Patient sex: M
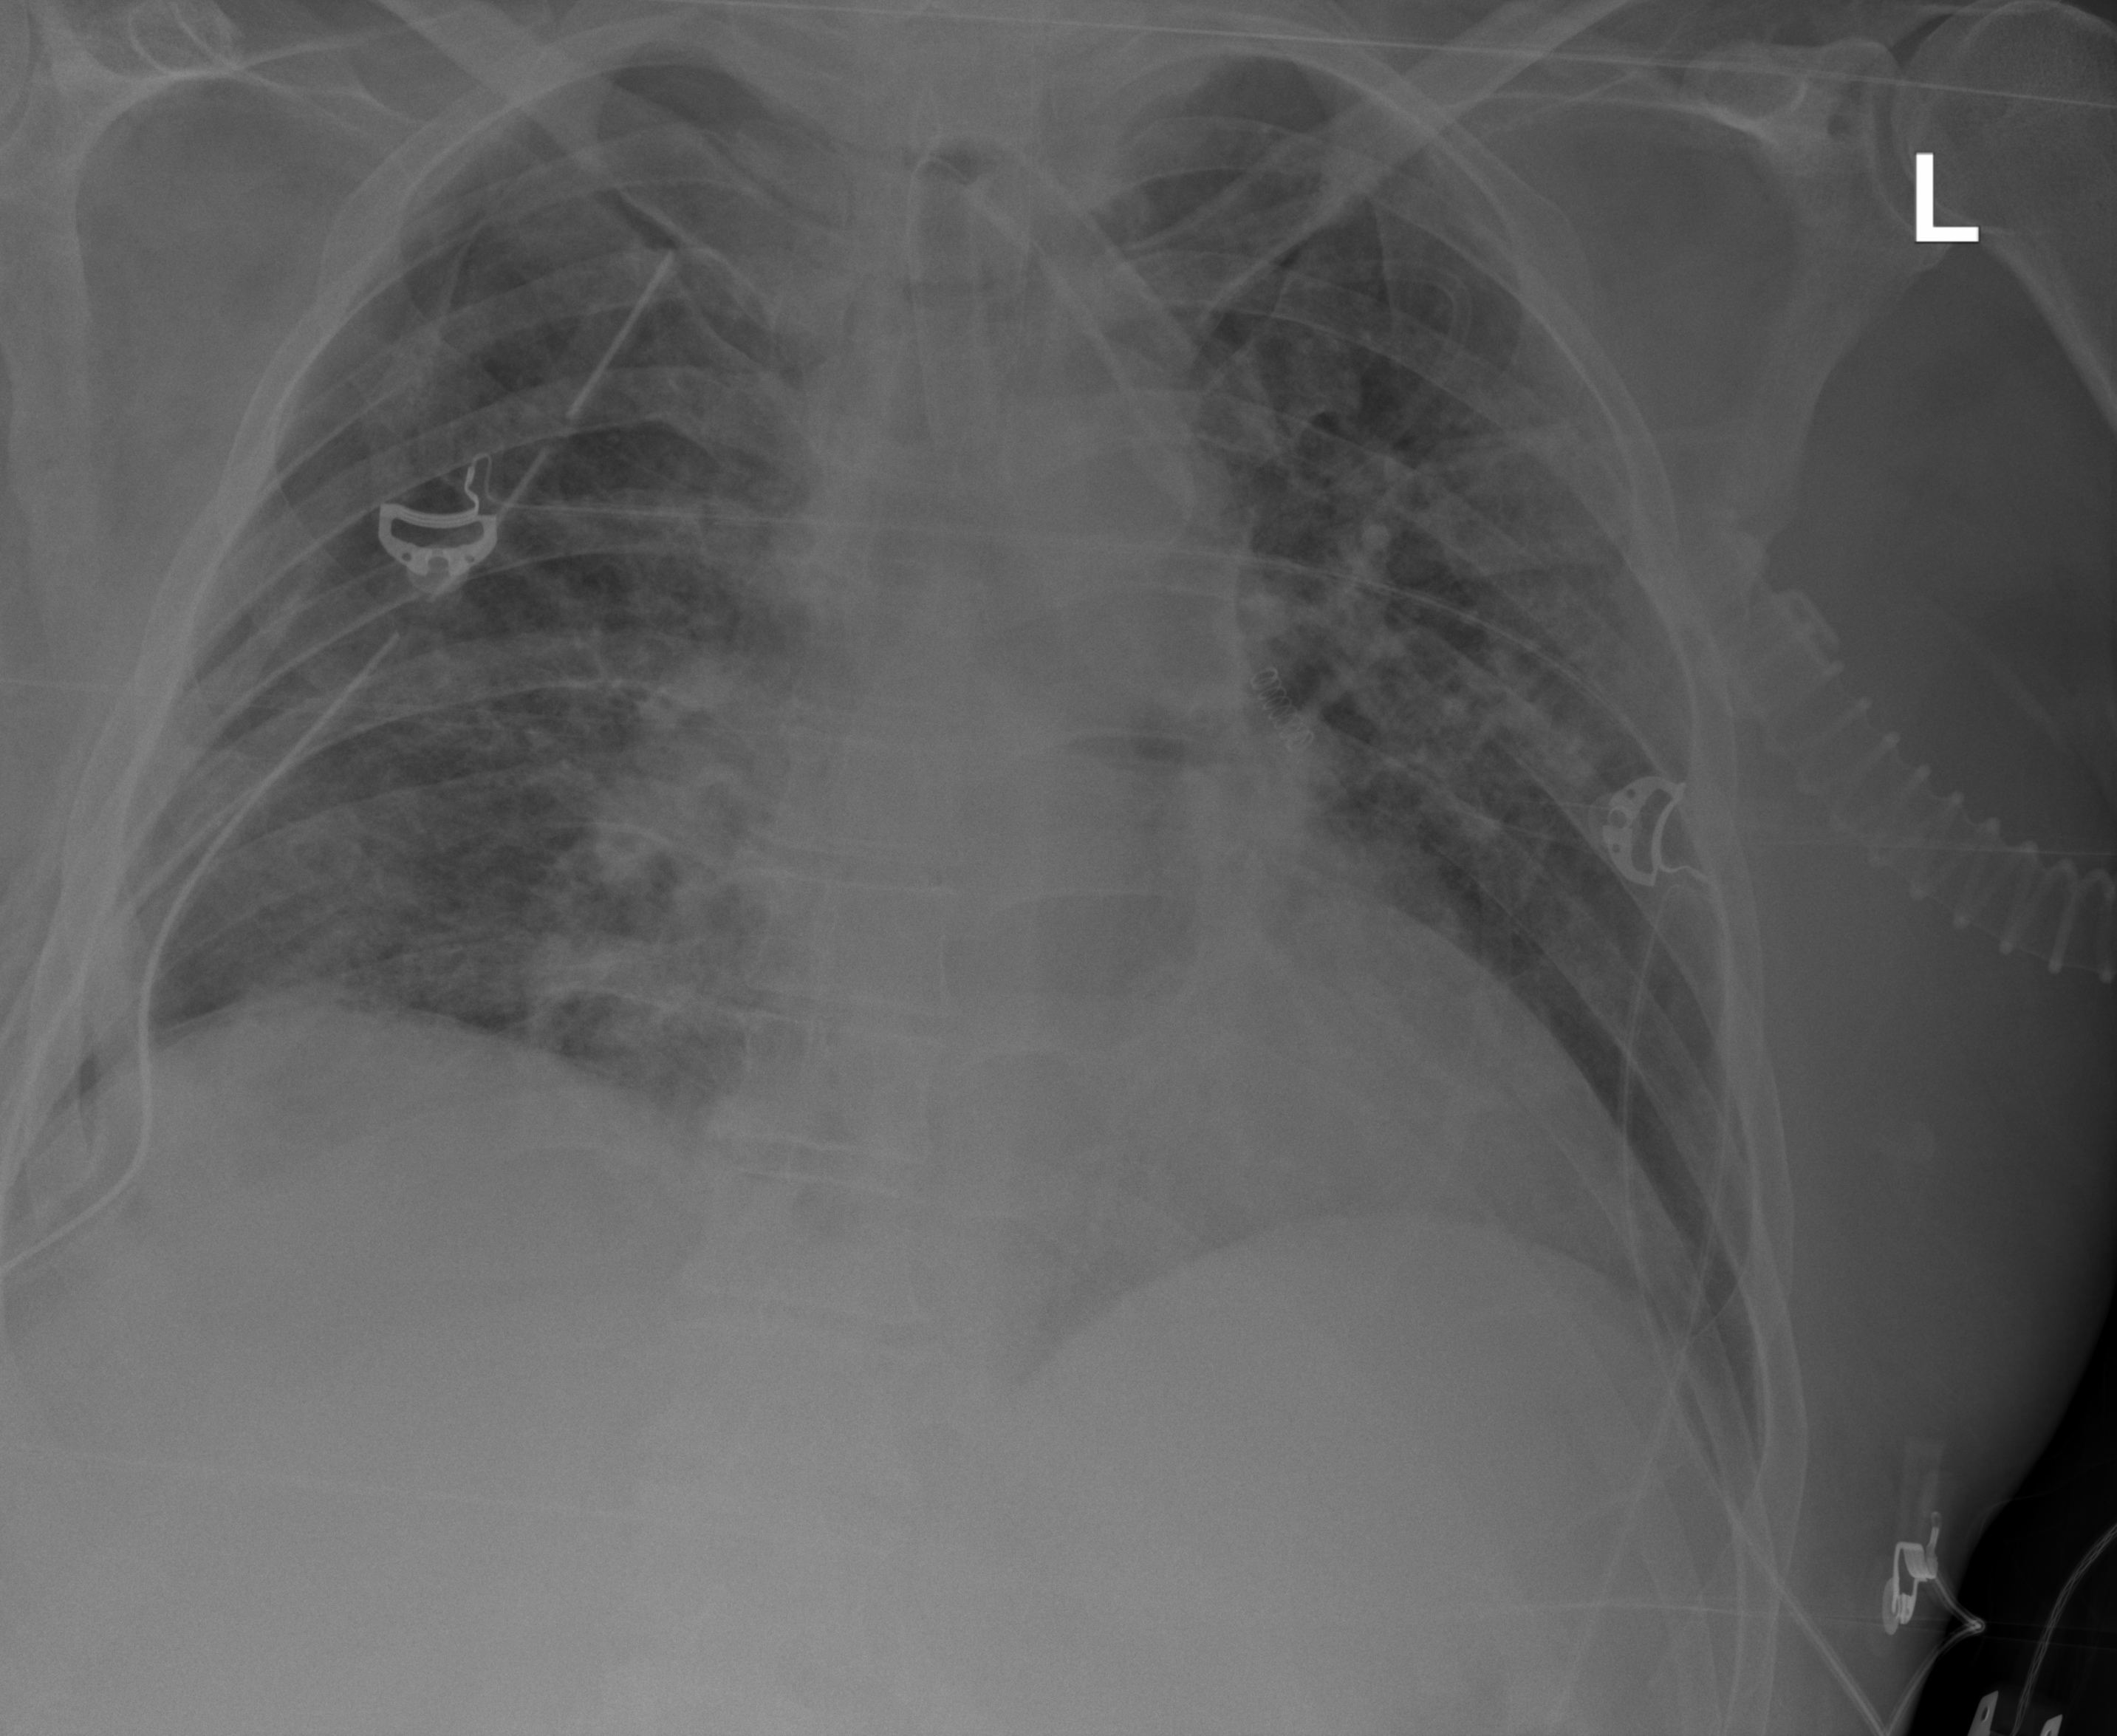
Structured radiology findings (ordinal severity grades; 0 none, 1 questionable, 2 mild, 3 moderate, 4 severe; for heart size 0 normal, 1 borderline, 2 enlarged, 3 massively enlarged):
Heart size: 0
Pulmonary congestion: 0
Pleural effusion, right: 0
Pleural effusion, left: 0
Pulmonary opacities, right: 3
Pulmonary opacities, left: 3
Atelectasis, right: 0
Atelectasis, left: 0